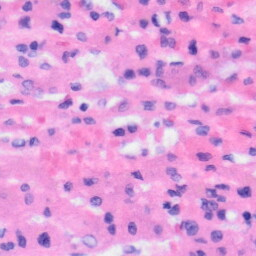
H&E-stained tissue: Liver